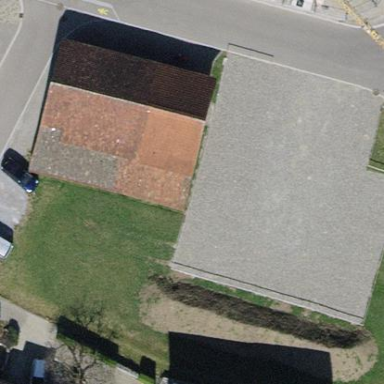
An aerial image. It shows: Shed building.